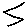
Label: zigzag